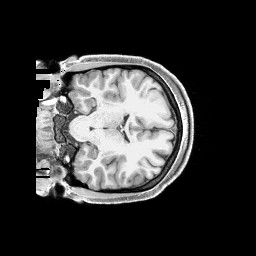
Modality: T1w
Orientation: coronal